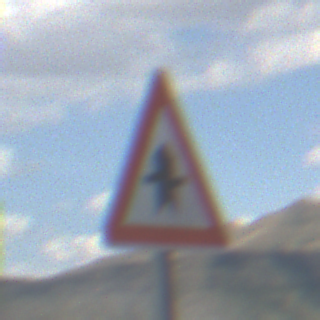
Verkehrszeichen: Vorfahrt
Umgebung: Outdoor, Nature
Tageszeit: Midday
Wetter: PartlyCloudy
Licht: Natural
Jahreszeit: NotSpecified
Kontrast: LowContrast